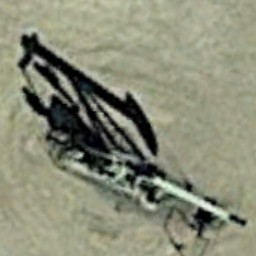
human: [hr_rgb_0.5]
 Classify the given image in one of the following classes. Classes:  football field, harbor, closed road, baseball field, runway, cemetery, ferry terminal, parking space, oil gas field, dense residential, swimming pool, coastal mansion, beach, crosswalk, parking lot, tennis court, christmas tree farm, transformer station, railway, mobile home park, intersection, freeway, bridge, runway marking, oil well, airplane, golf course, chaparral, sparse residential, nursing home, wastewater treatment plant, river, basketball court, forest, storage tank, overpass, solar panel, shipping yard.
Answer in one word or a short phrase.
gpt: oil well